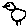
Label: bird